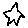
Label: star